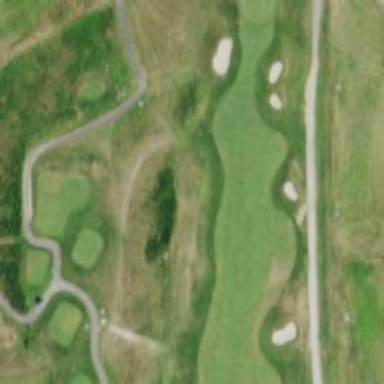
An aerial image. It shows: View of golf hole.